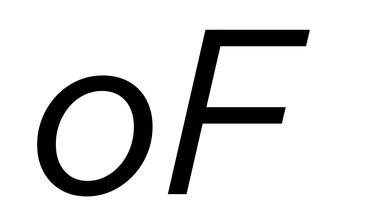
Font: InstrumentSans-Italic_Italic